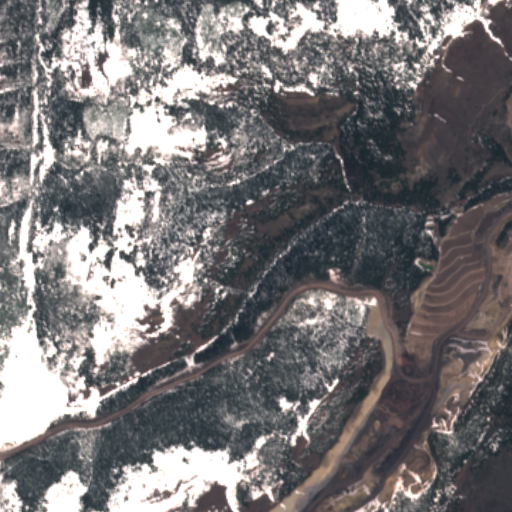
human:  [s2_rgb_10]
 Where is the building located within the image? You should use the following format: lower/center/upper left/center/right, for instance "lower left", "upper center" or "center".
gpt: The building is located in the center right of the image.
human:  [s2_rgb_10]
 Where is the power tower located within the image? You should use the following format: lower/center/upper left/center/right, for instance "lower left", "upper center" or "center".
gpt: There is no power tower in the image.